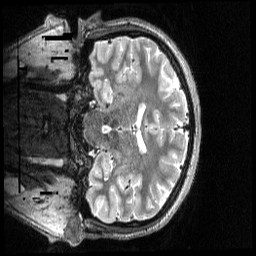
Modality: T2w
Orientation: coronal
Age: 21
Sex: male
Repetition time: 3.2 s
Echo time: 0.563 s